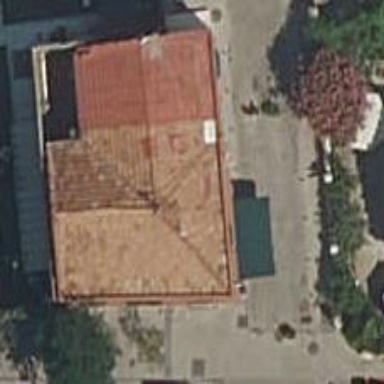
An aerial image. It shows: Bar.